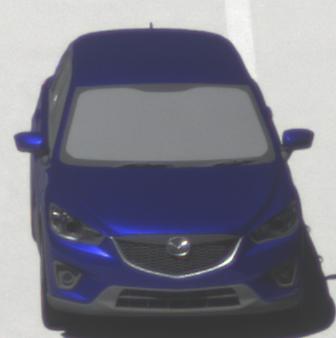
Make: Mazda
Model: CX-5 2.0 SKYACTIV-G 160
Detailed model: CX-5 (GH)
Model produced from: 2012/04
Model produced until: 2015/02
Doors: 5
Color: blue
Road condition: dry road
Daytime: midday
Contrast: high contrast